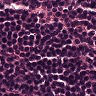
Metastatic tissue present: no